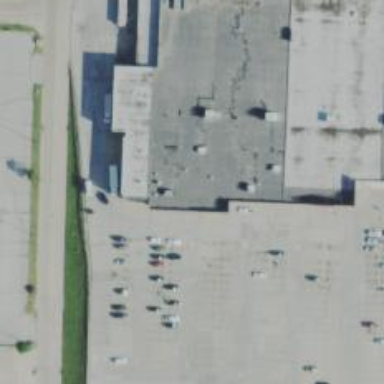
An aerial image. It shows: Supermarket.